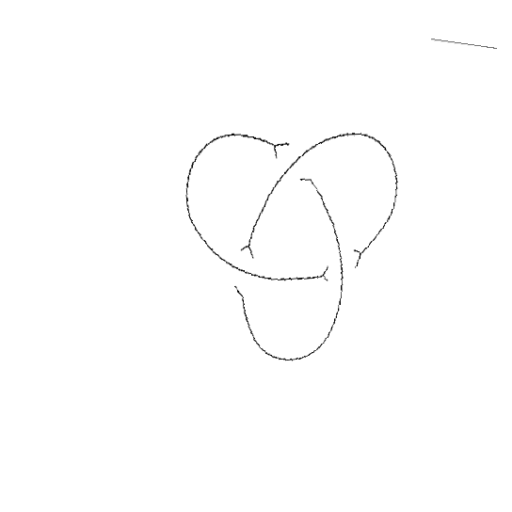
Crossing number: 3